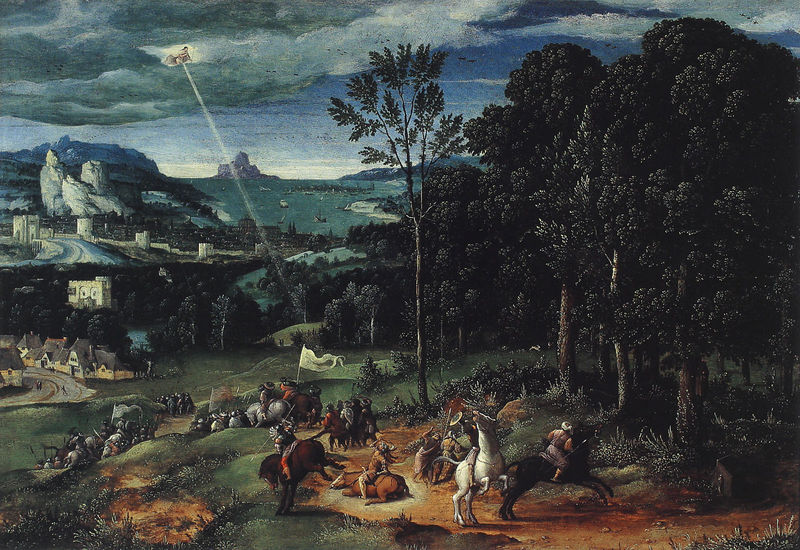
Titel: Landschaft mit Bekehrung des Saulus
Künstler: Meister der weiblichen Halbfiguren
Institution: Privatsammlung
Schlagwörter: blau, dunkel, felsen, gemälde, gott, himmel, kampf, meer, wasser, wolken, bäume, grün, landschaft, stadt, grau, licht, straße, szene, gras, tiere, weg, malerei, erde, häuser, pfad, wald, pferde, reiter, engel, rappe, küste, schiffe, düster, fahnen, fahne, berge, mauer, herde, hafen, schlacht, soldaten, waldrand, lichtstrahl, burg, türme, gefahr, strahl, mythologie, ritter, feldzug, jagd, schimmel, fuchs, christus, jesus, erscheinung, stadtmauer, heiliger, erleuchtung, aufbäumen, burgmauer, feldlager, landshcaft, göttlicher beistand, mythologische